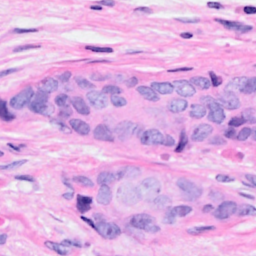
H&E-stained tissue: Breast